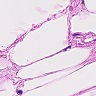
Metastatic tissue present: no